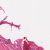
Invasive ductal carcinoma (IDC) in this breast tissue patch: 0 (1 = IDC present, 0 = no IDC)